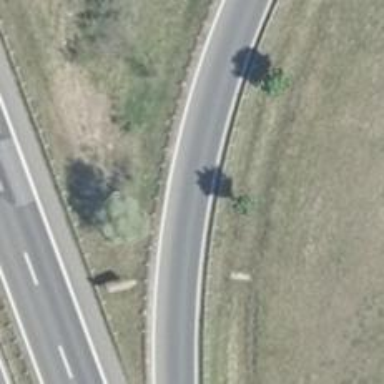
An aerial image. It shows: Motorroad with trunk link.